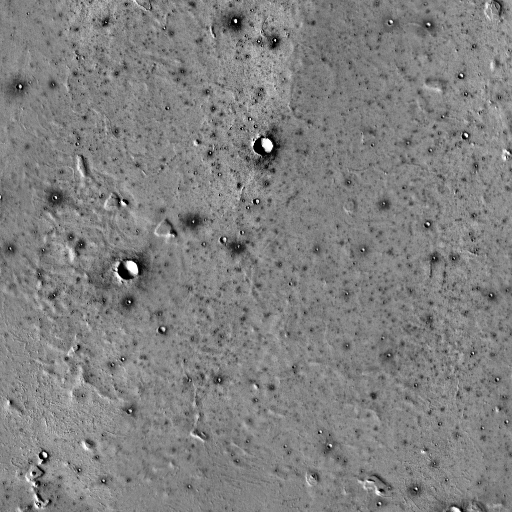
Crater classes present: Background, Other